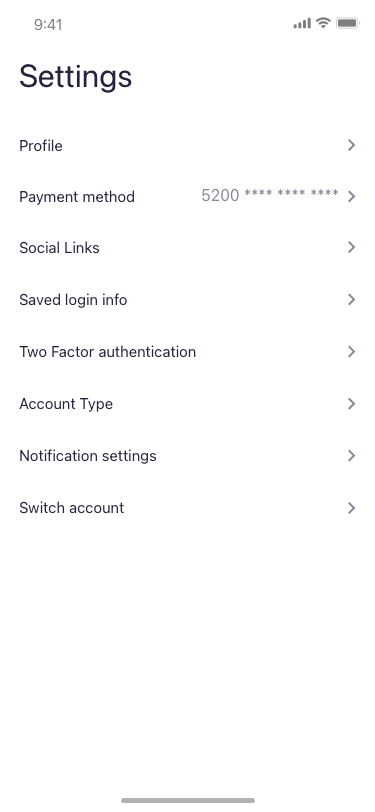
Text in this UI design:
Settings